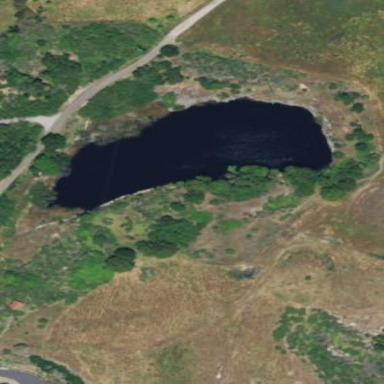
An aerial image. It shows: Pond with natural water.